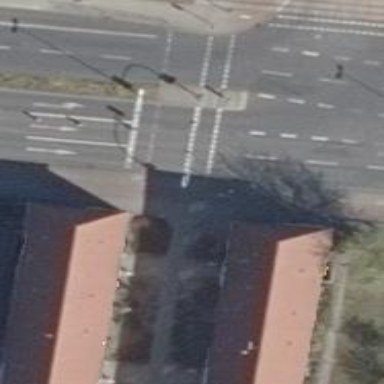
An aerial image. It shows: Road crossing with traffic signals.